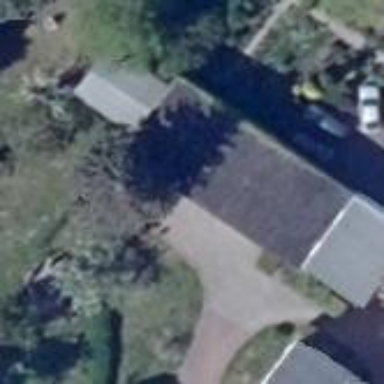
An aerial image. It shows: Group of garages.